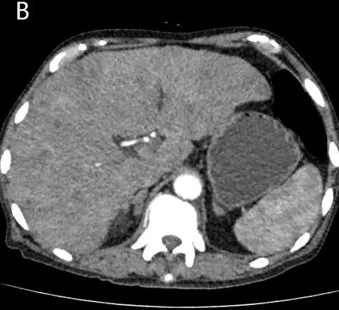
Liver, bilateral adrenals.
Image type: radiology (ct)